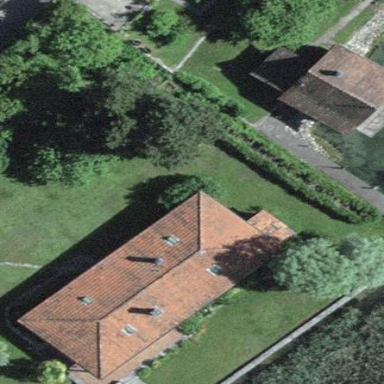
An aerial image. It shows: Residential building.